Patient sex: M
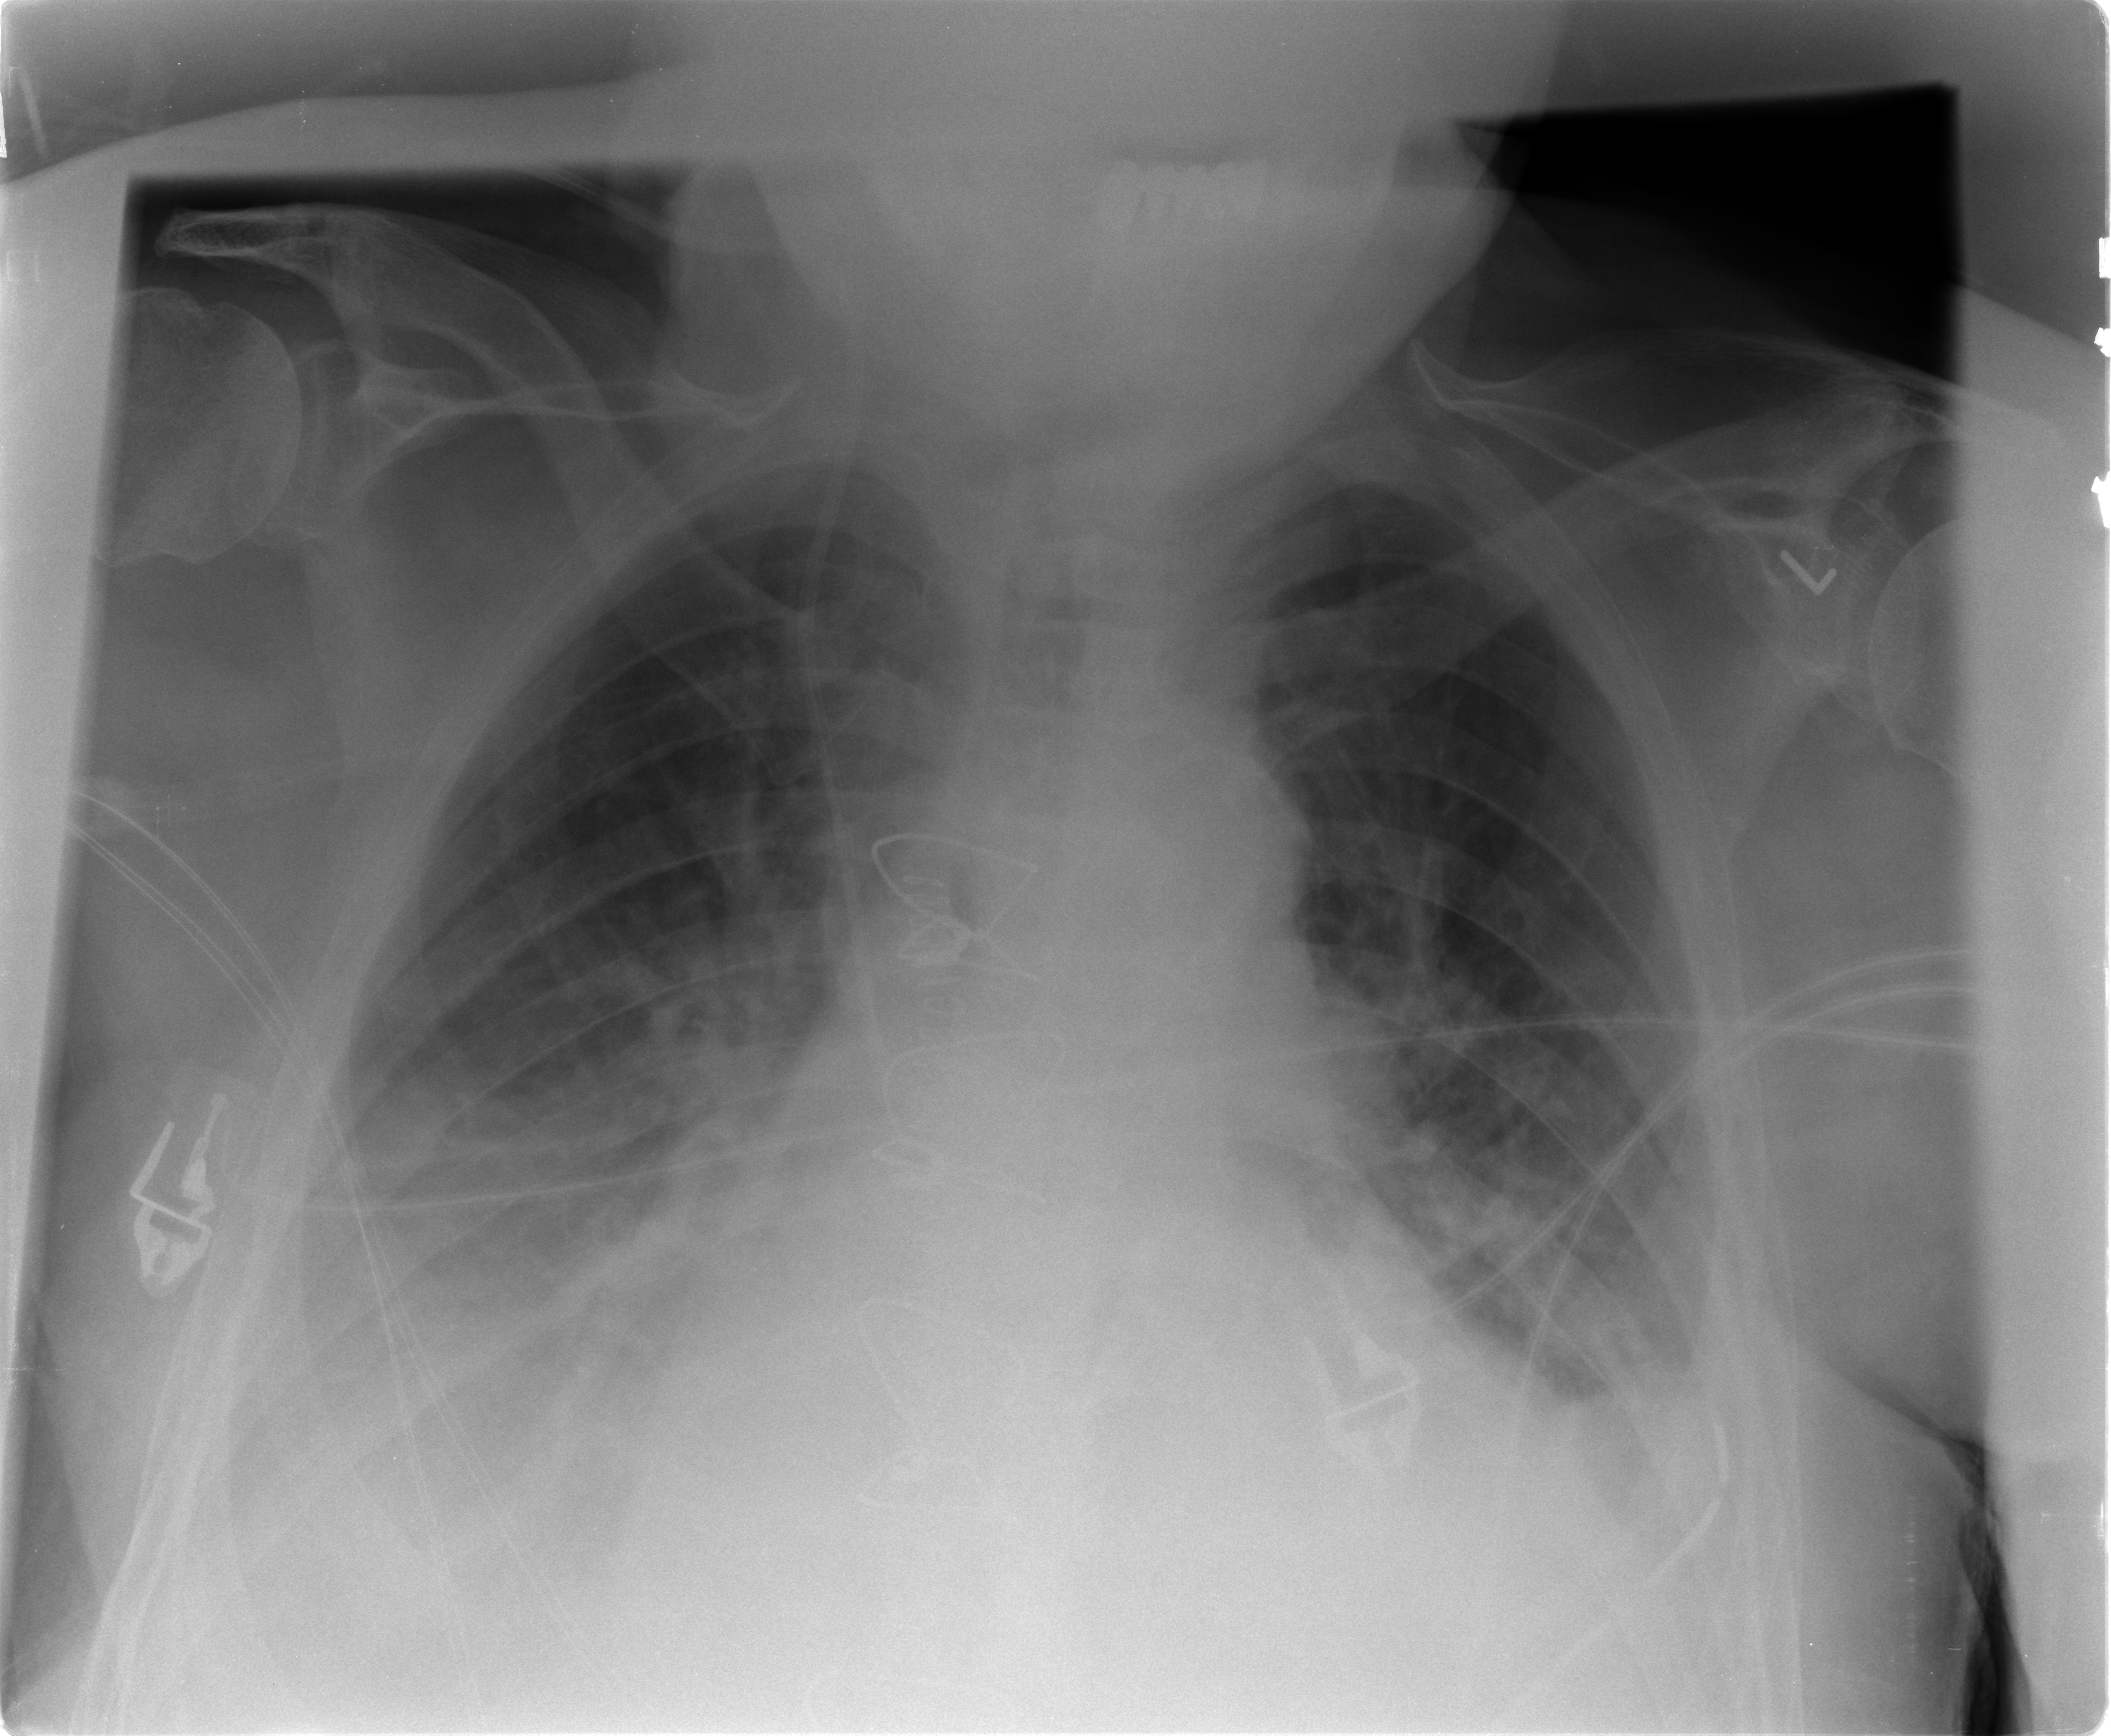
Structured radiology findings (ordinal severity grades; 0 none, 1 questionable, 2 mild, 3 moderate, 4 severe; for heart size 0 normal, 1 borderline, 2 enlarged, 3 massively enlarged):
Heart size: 2
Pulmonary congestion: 2
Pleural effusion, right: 2
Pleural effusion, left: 2
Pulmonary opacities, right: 1
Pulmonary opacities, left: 1
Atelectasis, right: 2
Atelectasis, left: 2